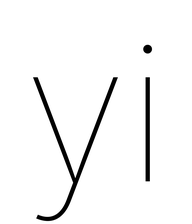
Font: Inter_Thin